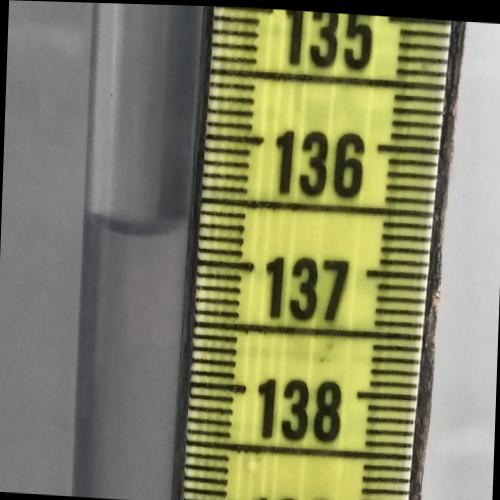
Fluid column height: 136.8 cm